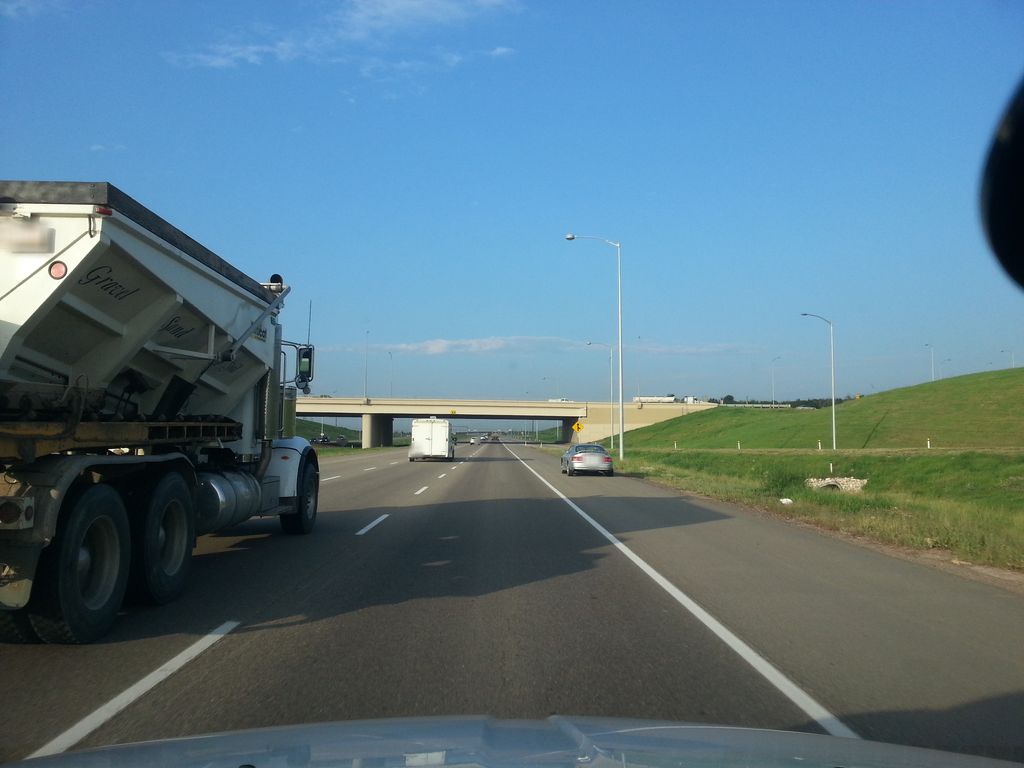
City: edmonton